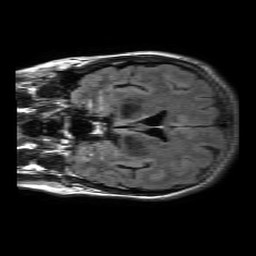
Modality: FLAIR
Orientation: coronal
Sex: female
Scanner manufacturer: philips
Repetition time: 11 s
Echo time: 0.125 s